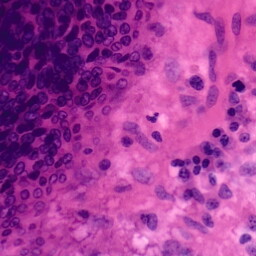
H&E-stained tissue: Colon